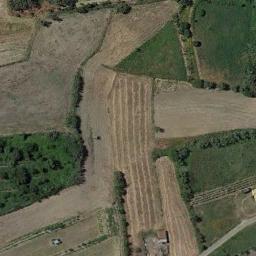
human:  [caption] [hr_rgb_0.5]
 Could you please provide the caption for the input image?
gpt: Many green plants are on the terrace .

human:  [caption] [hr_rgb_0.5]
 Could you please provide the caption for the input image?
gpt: Half of the terraces are green and the other half are earthy yellow .

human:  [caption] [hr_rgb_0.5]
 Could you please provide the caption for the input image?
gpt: Many irregularly shaped brown and green mixed farm fields .

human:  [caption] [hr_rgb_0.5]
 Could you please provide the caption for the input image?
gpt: The bare and green terrace is next to some trees .

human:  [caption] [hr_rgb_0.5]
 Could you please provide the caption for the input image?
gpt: There are some green trees beside the terraces .